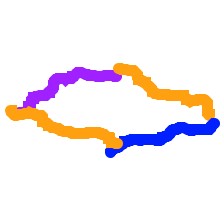
Shape: rhombus